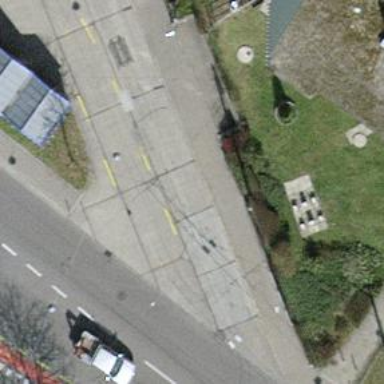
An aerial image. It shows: Service road with trolley wires.